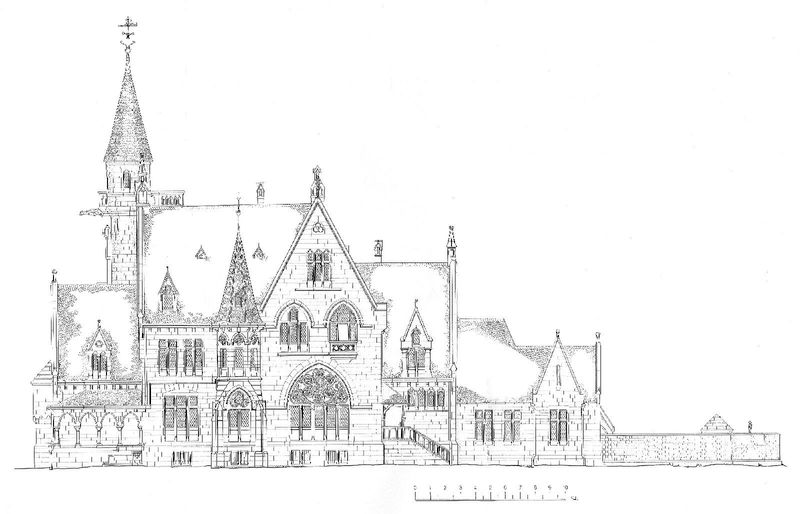
Titel: Villa Cahn
Künstler: Edwin Oppler
Standort: Bonn, Plittersdorf (EU - D - NRW)
Schlagwörter: zeichnung, architektur, turm, arkade, druck, stich, maßstab